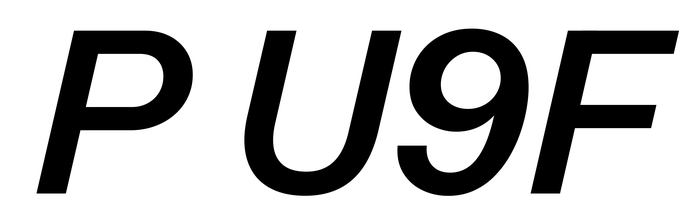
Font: InstrumentSans-Italic_SemiBold_Italic